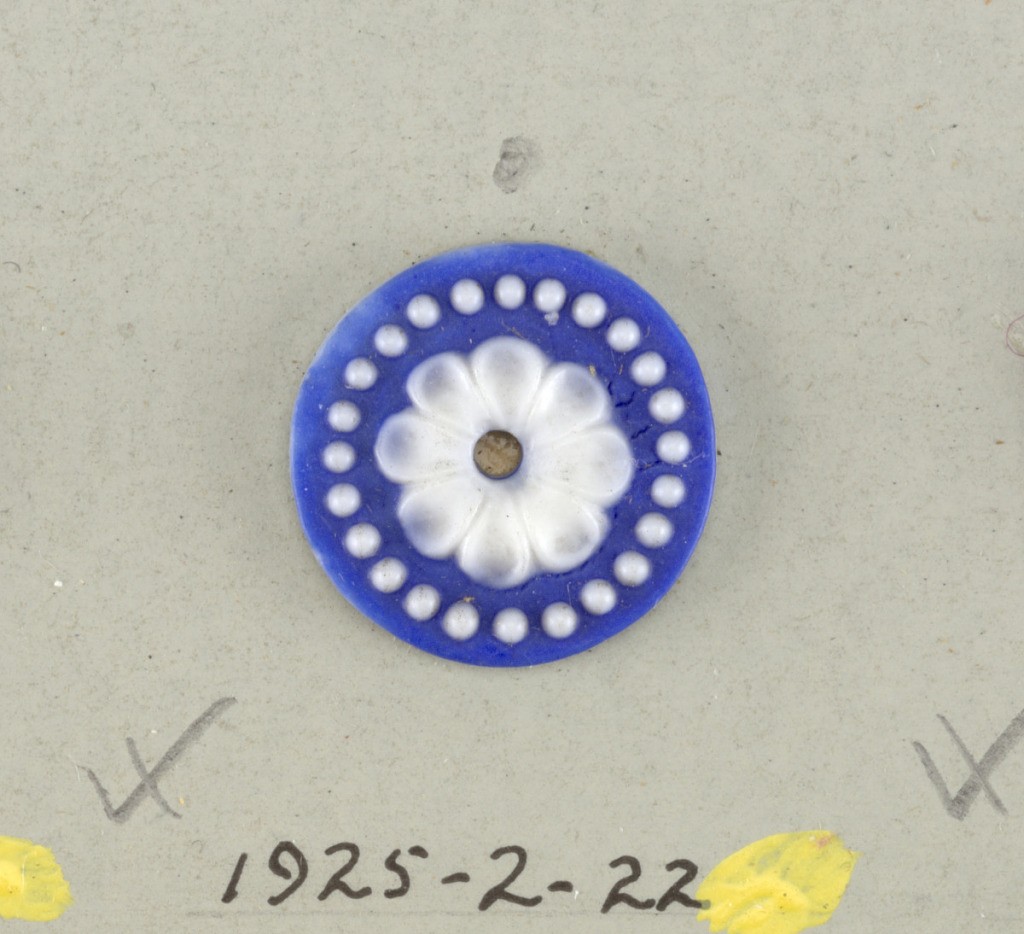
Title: Button
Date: late 18th century
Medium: Stoneware
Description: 1925-2-22: Circular medallion in the style of Wedgewood Jaspe...